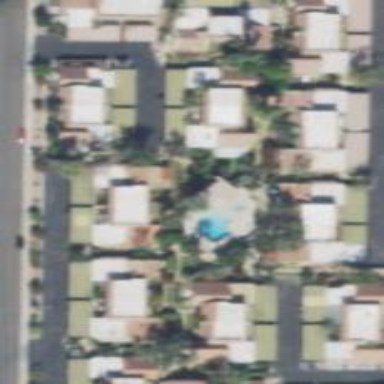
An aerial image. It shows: Condominium within residential area.